Aerial crown-view tile of a tropical tree (Barro Colorado Island, Panama), acquired 20250124:
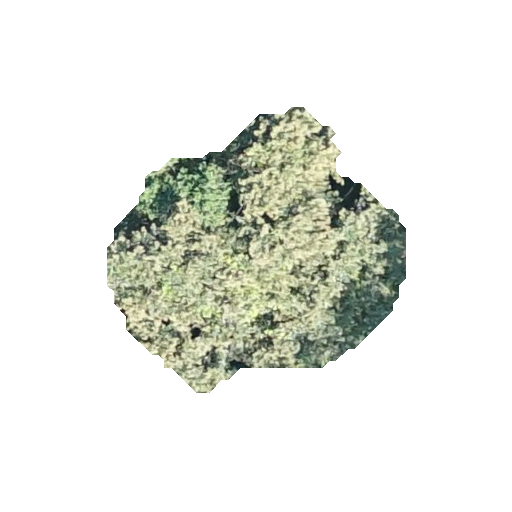
Species: Luehea seemannii
GBIF accepted scientific name: Luehea seemannii
Crown area: 84.995 m²